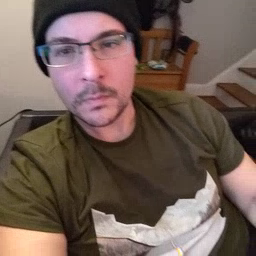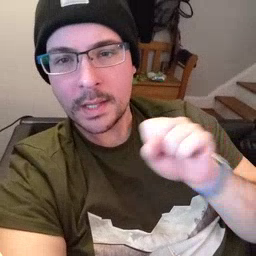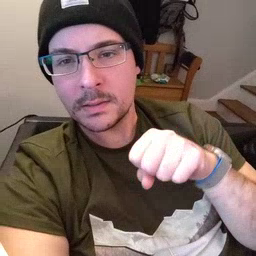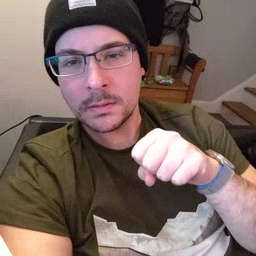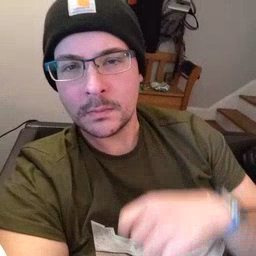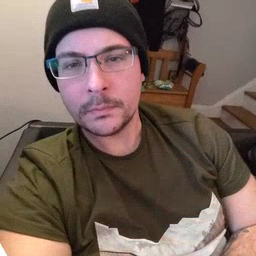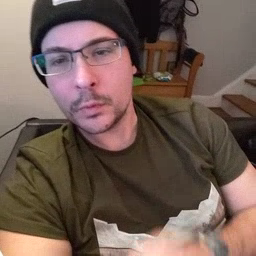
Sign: yes